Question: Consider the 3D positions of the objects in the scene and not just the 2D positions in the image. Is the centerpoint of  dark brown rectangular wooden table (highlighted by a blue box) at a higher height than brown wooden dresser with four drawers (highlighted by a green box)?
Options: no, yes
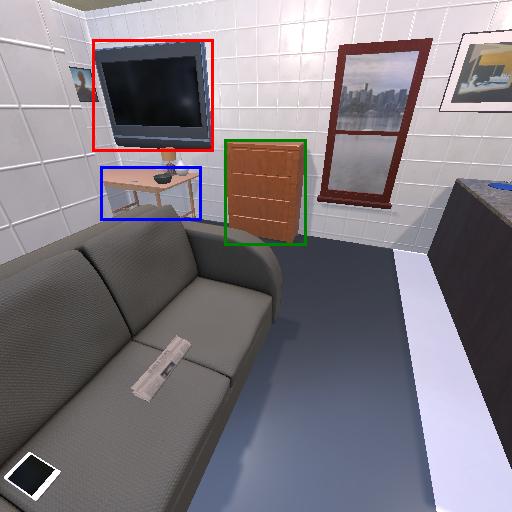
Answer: no